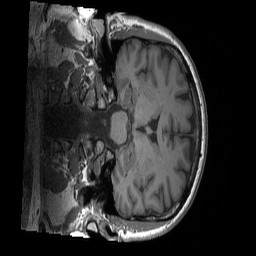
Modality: T1w
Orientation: coronal
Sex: male
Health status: ill
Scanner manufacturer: siemens
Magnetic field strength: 3 T
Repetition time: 1.66 s
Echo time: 0.00254 s